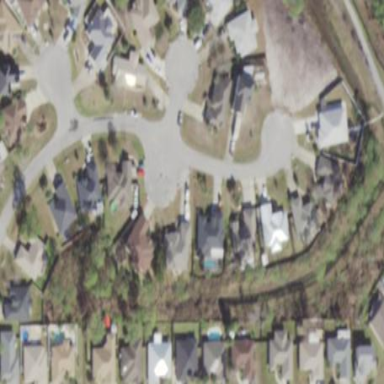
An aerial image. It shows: Single-family residential area.